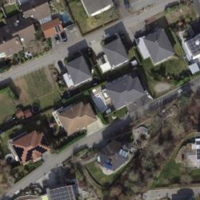
EUNIS habitat code: 54
Species observed at this site:
Lathyrus vernus